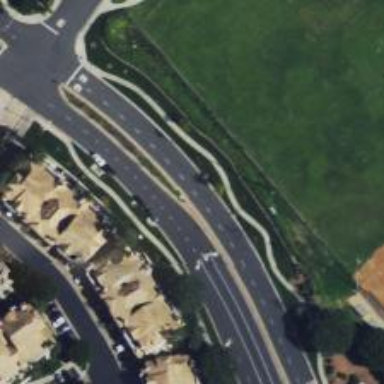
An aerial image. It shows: Residential road with asphalt surface and separate sidewalk.